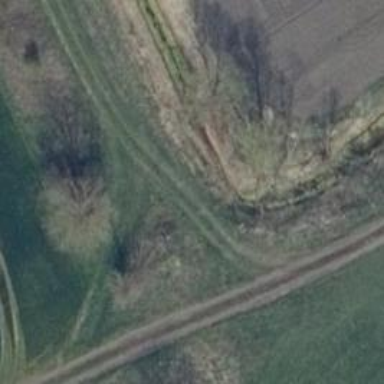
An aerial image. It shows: Track with grade 5 tracktype.